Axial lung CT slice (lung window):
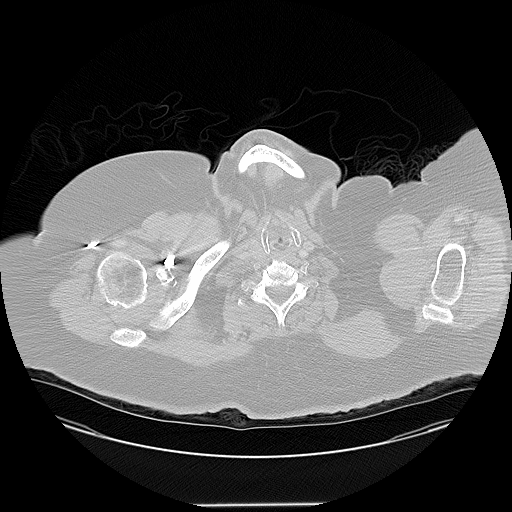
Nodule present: no